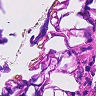
Metastatic tissue present: no